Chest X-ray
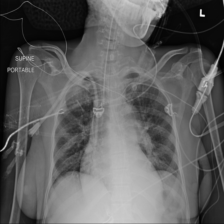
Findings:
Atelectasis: negative
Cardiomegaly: negative
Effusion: negative
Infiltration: negative
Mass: negative
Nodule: negative
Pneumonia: negative
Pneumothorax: negative
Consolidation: negative
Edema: negative
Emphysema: negative
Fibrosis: negative
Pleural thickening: negative
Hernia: negative